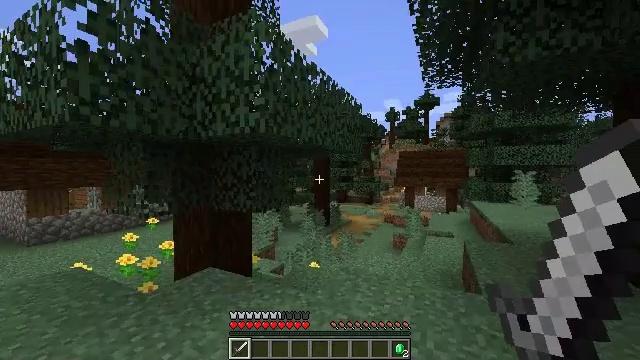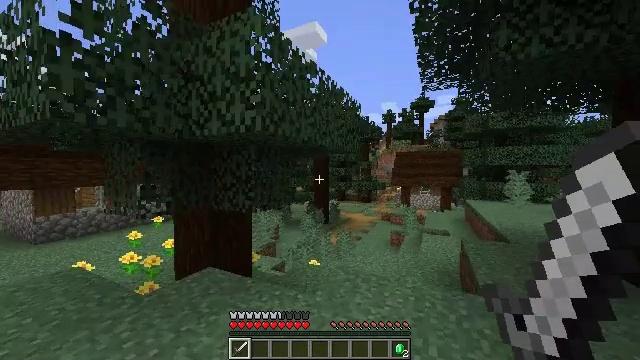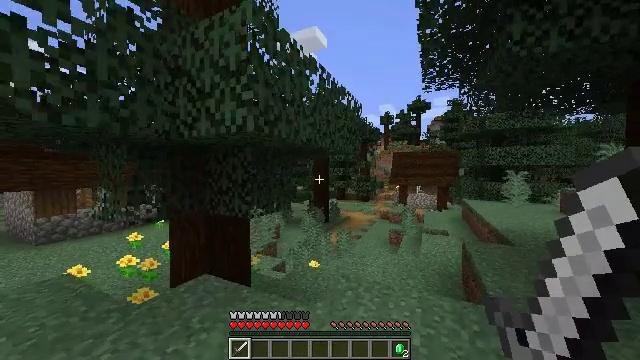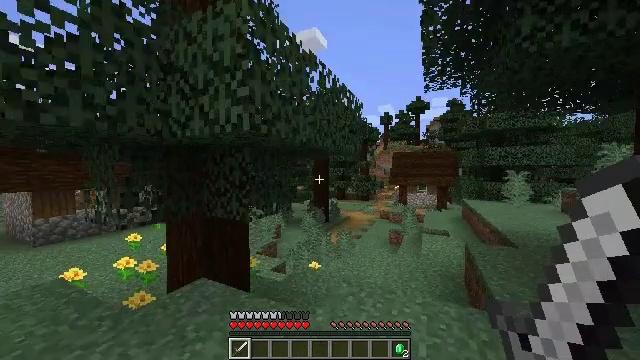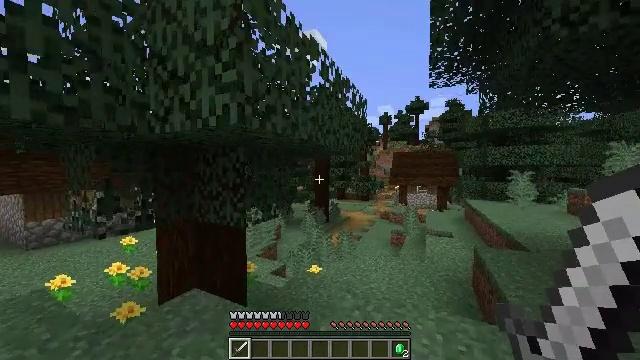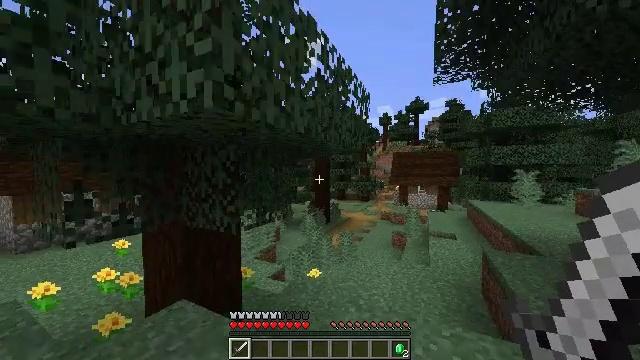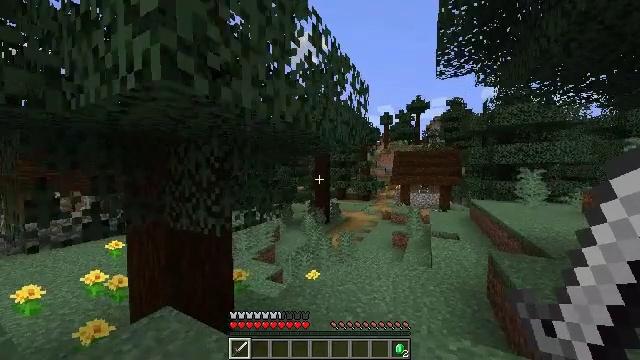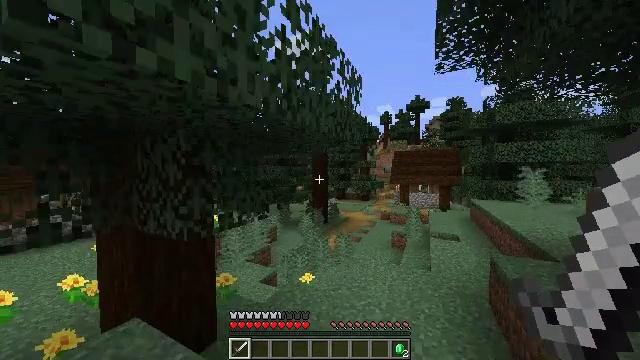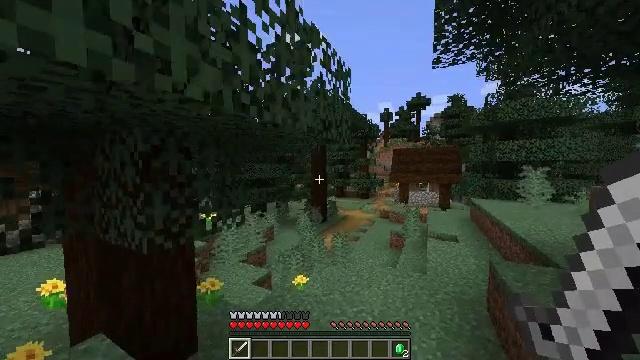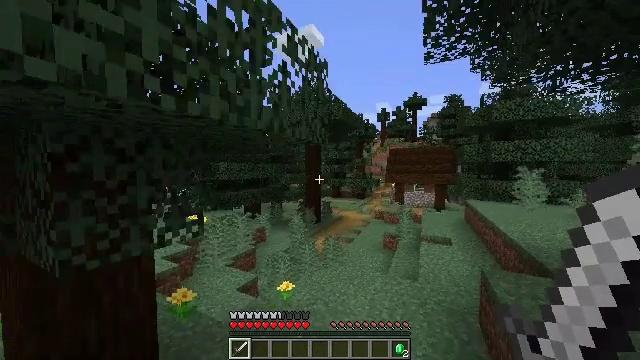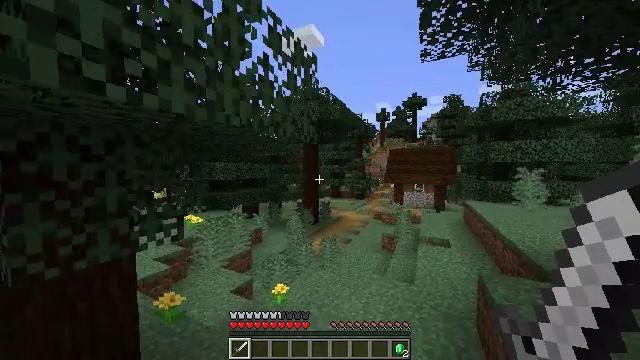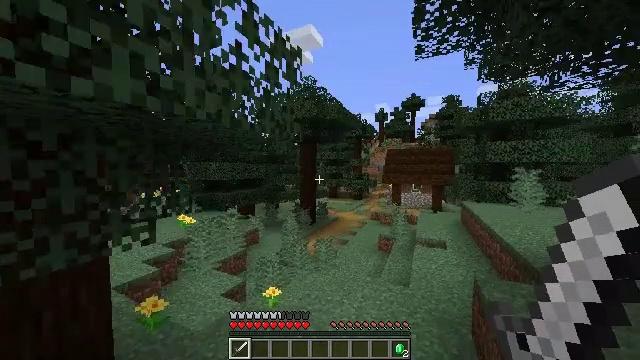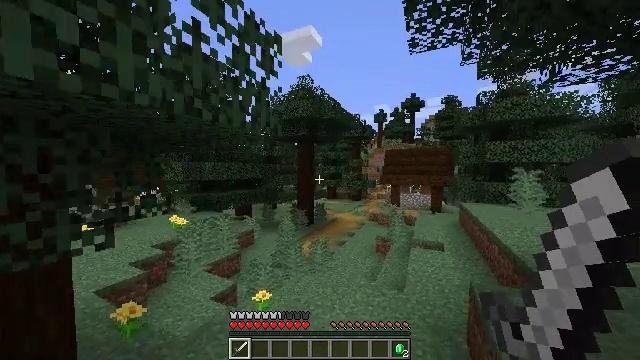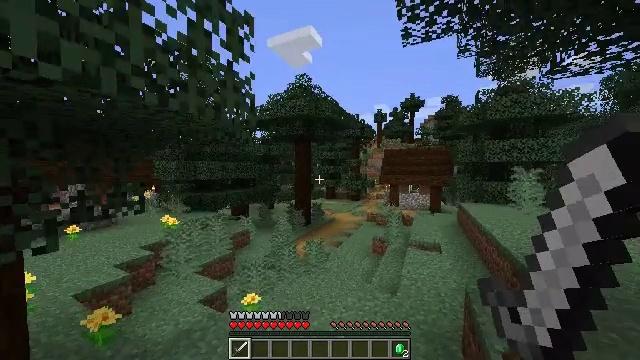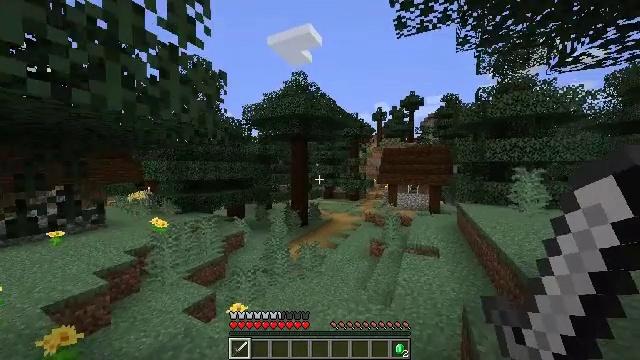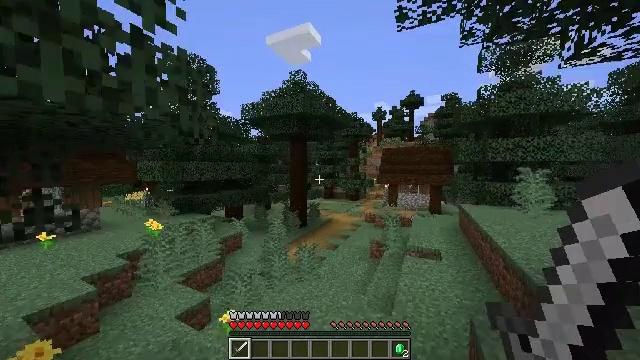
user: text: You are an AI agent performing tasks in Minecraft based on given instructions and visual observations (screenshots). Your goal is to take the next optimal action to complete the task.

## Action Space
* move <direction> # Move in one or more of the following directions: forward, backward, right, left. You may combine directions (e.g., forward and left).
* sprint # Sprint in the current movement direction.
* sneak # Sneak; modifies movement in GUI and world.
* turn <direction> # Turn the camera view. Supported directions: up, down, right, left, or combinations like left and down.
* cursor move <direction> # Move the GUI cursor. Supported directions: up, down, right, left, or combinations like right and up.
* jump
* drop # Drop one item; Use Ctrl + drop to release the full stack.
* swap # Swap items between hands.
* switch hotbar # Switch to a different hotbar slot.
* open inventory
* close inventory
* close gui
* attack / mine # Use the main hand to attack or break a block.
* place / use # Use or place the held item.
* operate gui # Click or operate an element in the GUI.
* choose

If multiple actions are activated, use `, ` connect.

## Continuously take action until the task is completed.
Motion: motion action
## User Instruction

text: Break the spruce leaves to clear the area.
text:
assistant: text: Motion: move forward, sprint
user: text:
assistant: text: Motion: move forward, sprint
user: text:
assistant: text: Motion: move forward, sprint
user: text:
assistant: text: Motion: move forward, sprint
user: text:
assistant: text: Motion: move forward and move right, sprint
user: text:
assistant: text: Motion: move forward and move right, sprint
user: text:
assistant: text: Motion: move forward and move right, sprint
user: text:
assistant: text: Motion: move forward and move right, sprint
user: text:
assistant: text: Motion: move forward and move right, sprint
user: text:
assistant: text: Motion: move forward and move right, sprint
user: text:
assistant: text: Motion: move forward and move right, sprint
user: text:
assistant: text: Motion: move forward and move right, sprint
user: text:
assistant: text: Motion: move forward and move right, sprint
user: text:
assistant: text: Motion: move forward, sprint
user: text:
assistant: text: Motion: move forward, sprint
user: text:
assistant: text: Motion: move forward, sprint
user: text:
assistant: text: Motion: move forward, sprint
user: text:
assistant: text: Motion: move forward, sprint
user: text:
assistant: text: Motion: move forward, sprint
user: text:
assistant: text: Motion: move forward, sprint, turn left and down
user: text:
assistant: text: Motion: move forward, sprint, turn left and down
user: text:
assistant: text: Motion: move forward, sprint, turn left and down, jump
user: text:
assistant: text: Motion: move forward, sprint, turn left and down, jump
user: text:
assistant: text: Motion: move forward, sprint, turn left, jump
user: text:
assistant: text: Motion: move forward, sprint, turn left, jump
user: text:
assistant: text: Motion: move forward, sprint, jump
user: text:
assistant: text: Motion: move forward, sprint, jump
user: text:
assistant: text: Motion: move forward, sprint, jump
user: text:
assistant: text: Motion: move forward, sprint, turn left, jump
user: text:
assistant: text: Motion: move forward, sprint, turn left, jump